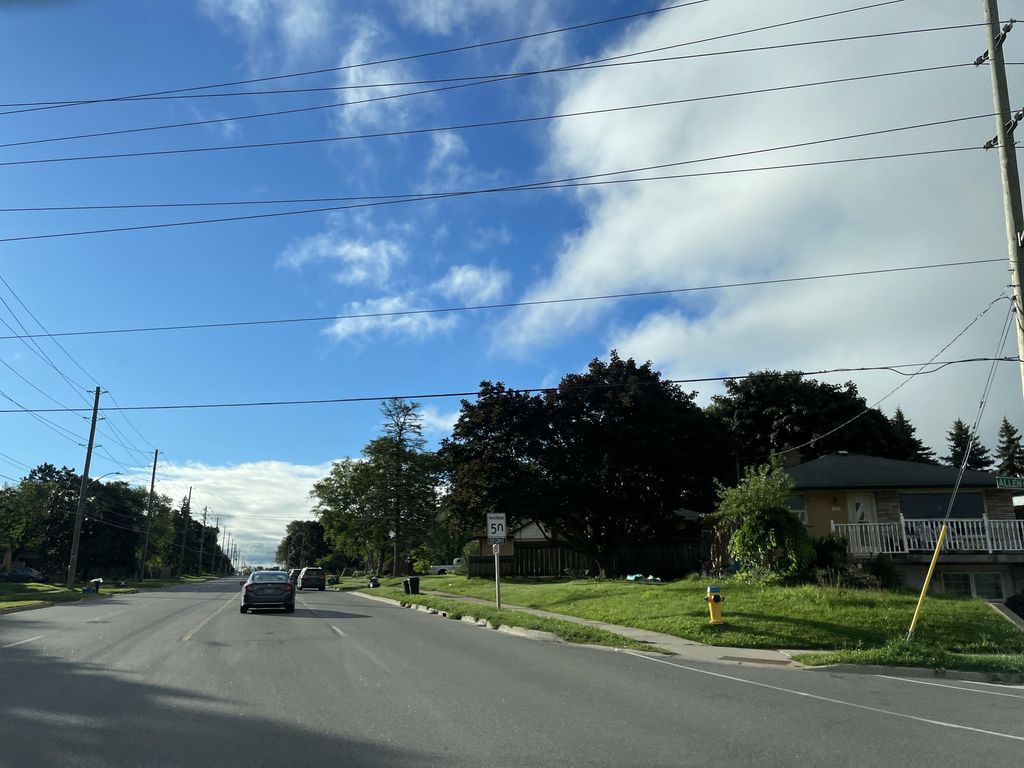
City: kitchener-waterloo